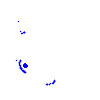
Particle: pion